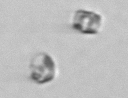
Label: Thalassiosira_sp_aff_mala